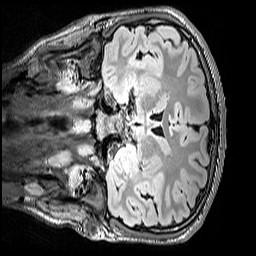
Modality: FLAIR
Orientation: coronal
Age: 13
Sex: male
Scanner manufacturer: siemens
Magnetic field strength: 3 T
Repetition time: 5 s
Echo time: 0.388 s